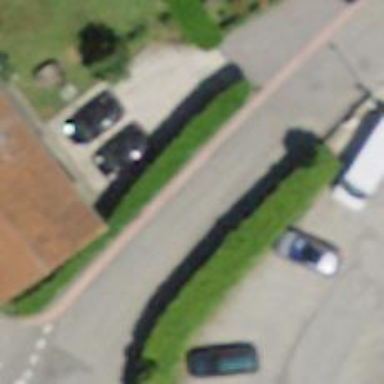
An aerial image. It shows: Pole serving as support.